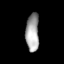
Tissue: lung
Cell type: Epithelial cells
Senescence score: 0.1092
Nuclear area (px): 485
Mean DAPI intensity: 166.091